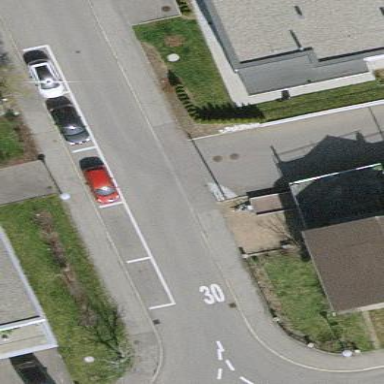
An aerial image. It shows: Parking area.